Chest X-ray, PA view. Patient: 26 years old, sex M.
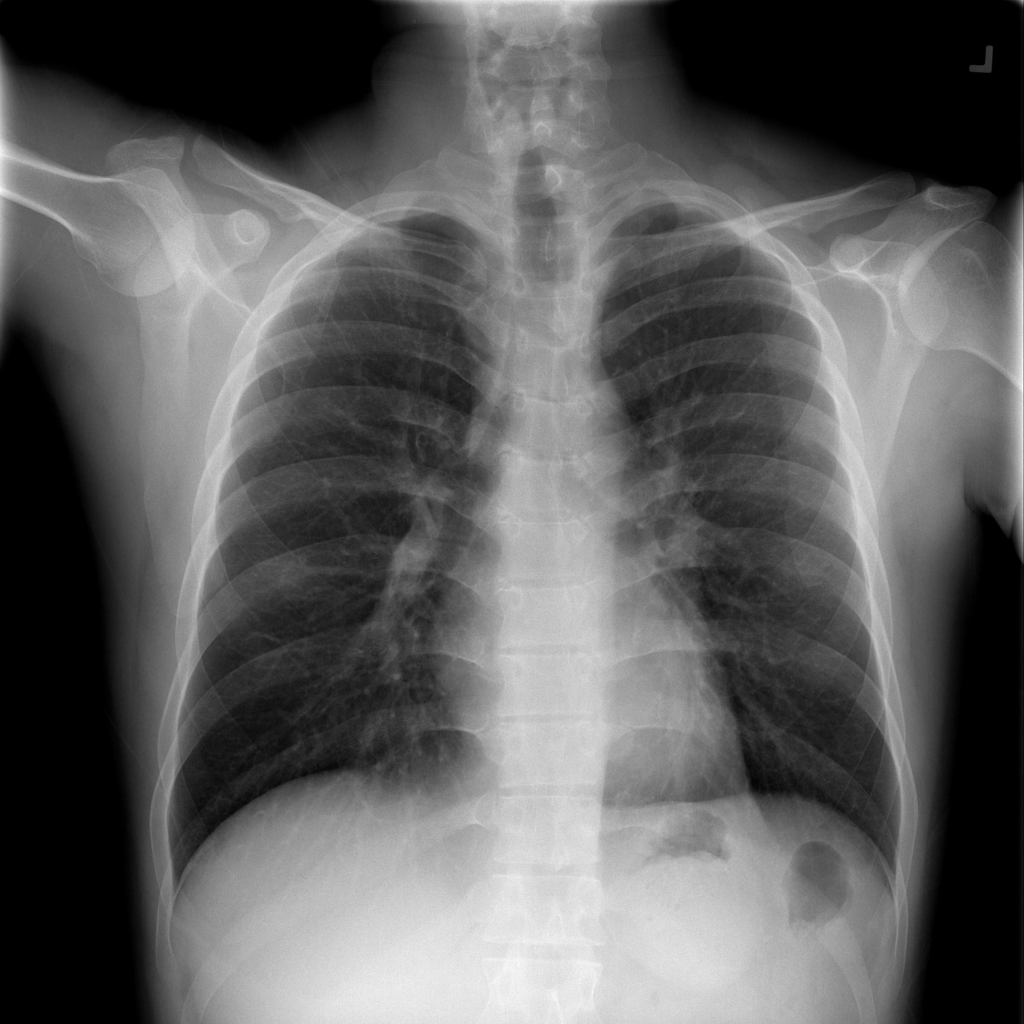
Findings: No Finding